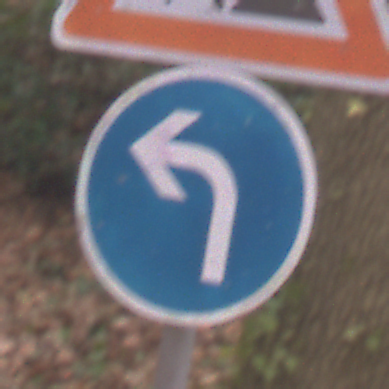
Verkehrszeichen: VorgeschriebeneFahrtrichtungLinks
Zusatzzeichen oben: Arbeitsstelle
Umgebung: Outdoor, Nature
Tageszeit: Midday
Wetter: Overcast
Licht: Natural
Jahreszeit: Autumn
Kontrast: LowContrast